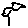
Label: bird